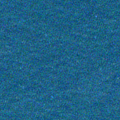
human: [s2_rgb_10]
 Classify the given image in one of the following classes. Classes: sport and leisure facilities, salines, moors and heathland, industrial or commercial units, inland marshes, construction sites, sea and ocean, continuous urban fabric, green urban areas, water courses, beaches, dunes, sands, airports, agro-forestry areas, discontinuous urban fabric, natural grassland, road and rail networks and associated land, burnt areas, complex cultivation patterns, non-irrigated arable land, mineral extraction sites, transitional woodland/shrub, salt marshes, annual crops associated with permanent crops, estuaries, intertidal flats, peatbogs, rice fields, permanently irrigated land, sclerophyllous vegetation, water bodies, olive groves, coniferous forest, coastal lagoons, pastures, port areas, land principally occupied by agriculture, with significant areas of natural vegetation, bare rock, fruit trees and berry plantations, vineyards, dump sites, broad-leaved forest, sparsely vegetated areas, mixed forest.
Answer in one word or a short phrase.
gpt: sea and ocean